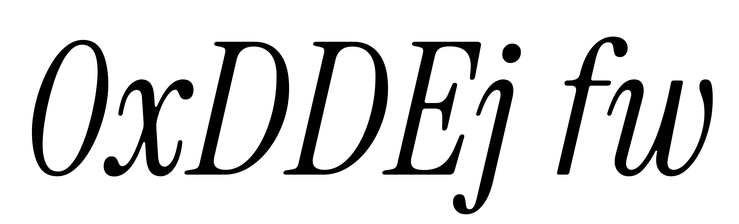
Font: InstrumentSerif-Italic